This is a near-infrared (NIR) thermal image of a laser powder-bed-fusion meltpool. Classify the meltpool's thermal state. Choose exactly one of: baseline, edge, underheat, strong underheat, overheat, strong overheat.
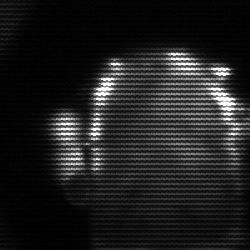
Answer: baseline